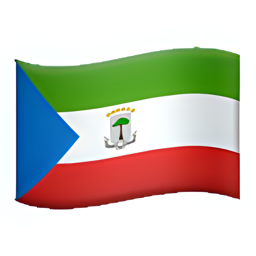
Name: flag for equatorial guinea
Emoji: 🇬🇶
Group: Flags
Sub-group: country-flag